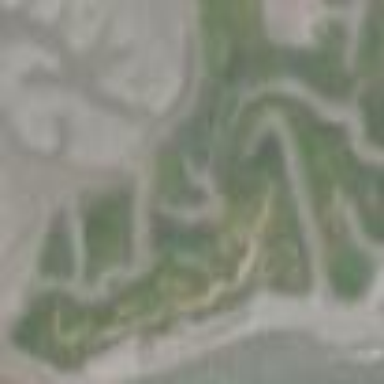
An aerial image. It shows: Marsh wetland with tidal influence.